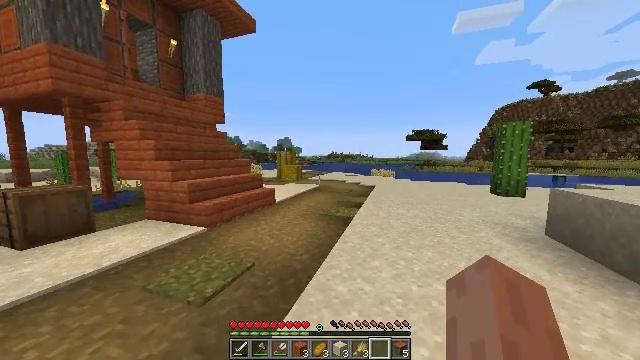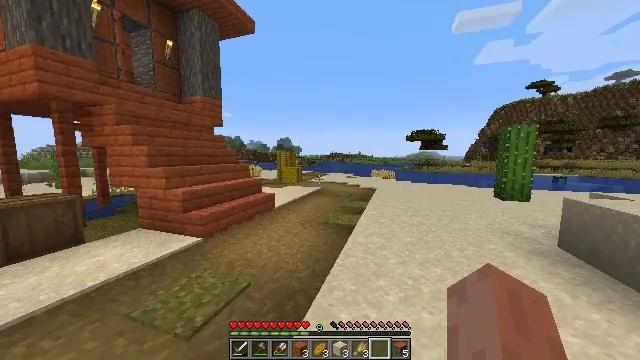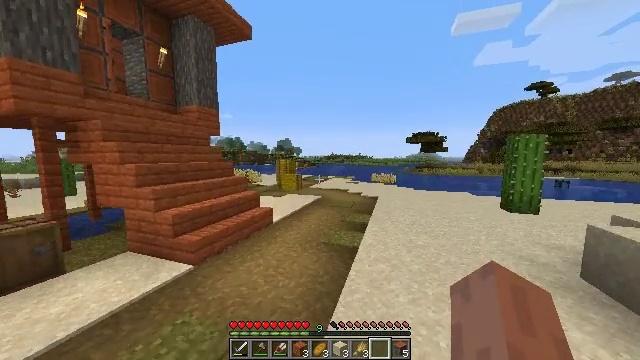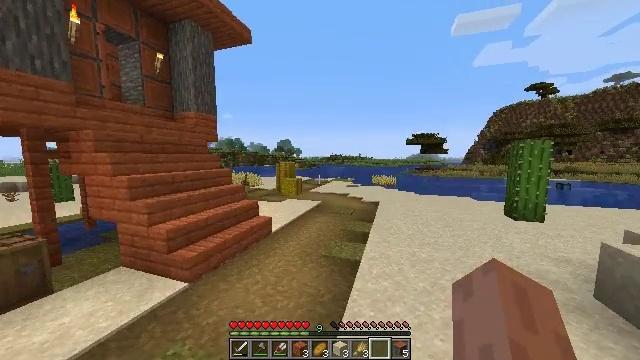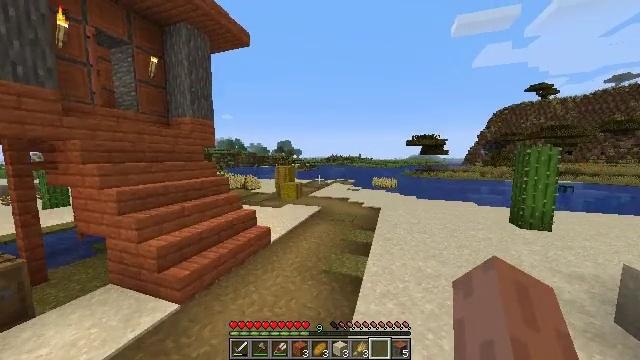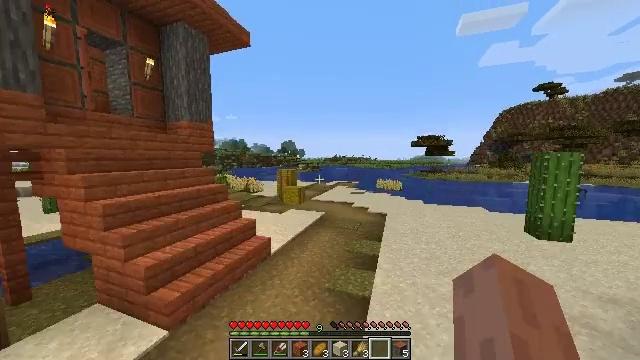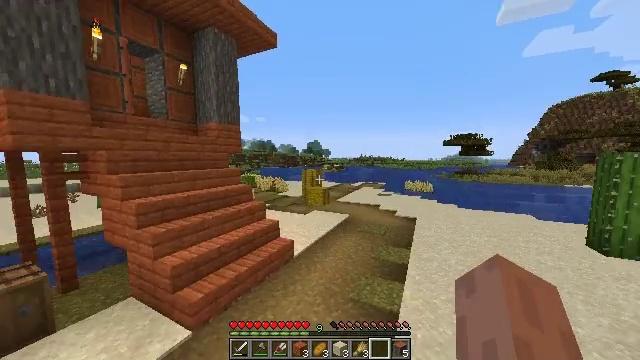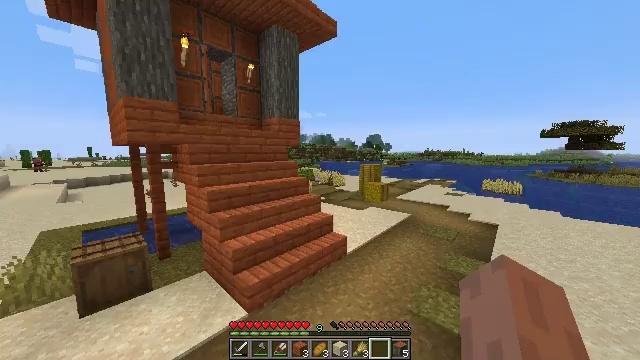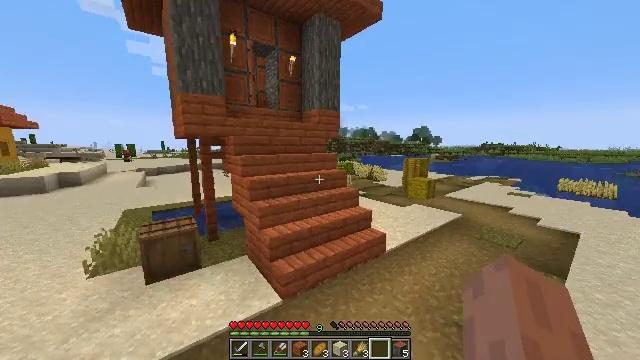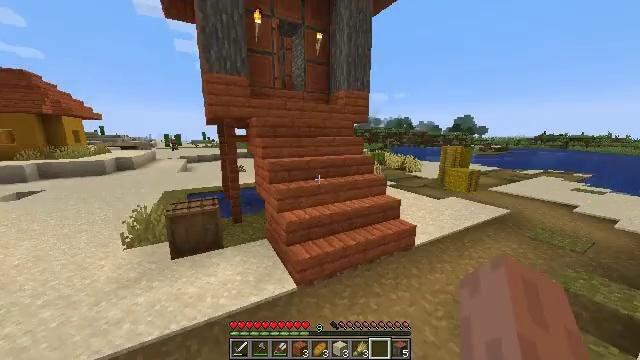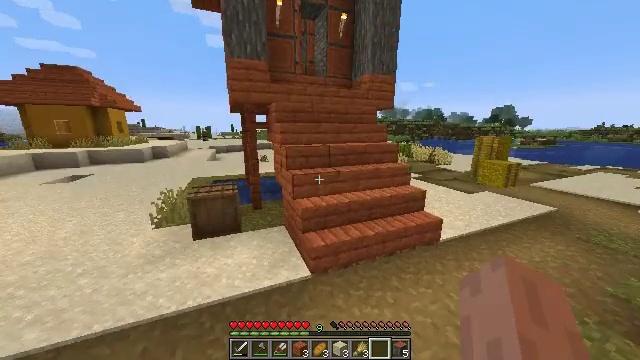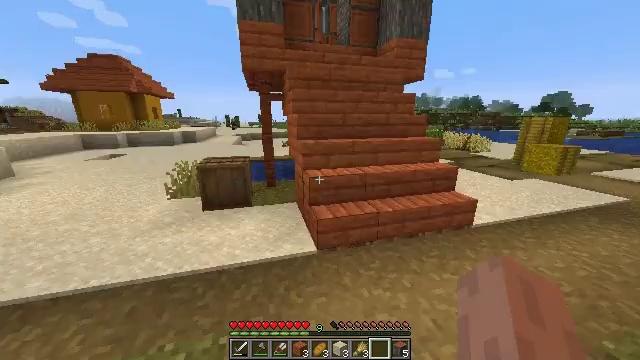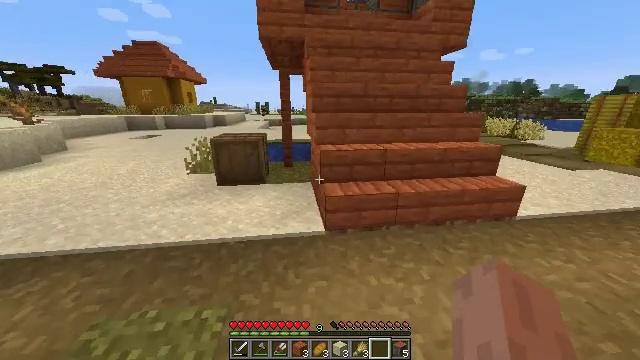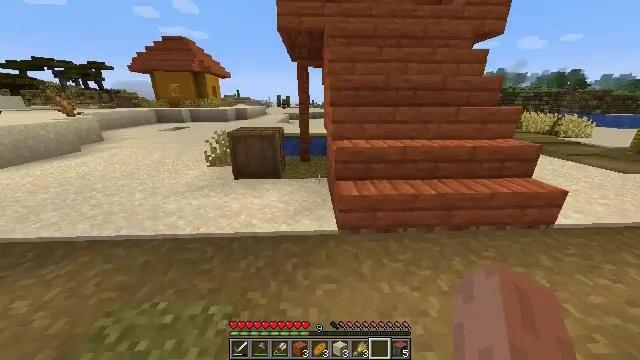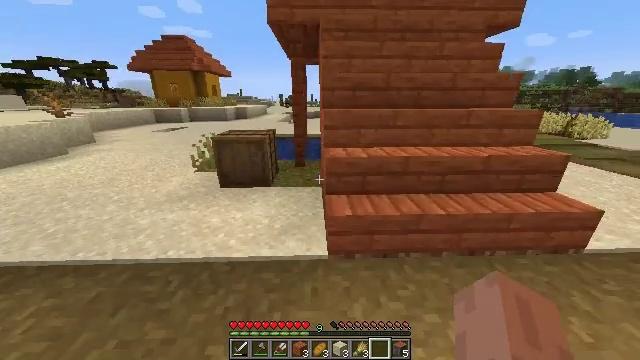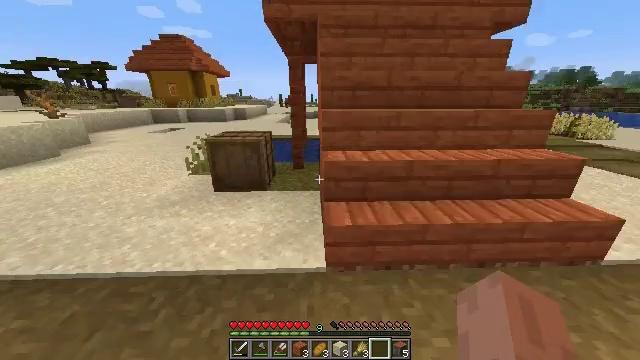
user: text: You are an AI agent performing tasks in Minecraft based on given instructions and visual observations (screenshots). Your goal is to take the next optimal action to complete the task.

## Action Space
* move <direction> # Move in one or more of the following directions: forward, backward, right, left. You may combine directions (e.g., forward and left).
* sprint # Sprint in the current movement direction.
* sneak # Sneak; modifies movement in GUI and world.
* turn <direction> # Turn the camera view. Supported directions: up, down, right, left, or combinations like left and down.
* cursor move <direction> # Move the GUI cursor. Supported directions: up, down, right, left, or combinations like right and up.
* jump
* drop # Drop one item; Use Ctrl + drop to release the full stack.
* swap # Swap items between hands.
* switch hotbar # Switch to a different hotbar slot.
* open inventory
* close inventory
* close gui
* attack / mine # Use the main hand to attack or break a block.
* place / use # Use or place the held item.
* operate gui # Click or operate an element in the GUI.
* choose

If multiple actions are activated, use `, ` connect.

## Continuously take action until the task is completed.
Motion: motion action
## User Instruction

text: Mine the barrel to retrieve its items.
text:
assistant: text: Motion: move forward, sprint, jump
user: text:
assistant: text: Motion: move forward, sprint, jump
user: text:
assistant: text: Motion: move forward, sprint, jump
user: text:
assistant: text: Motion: move forward, sprint, jump
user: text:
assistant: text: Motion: move forward, sprint, jump
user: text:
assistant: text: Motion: move forward, sprint, turn left, jump
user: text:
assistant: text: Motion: move forward, sprint, turn left and down
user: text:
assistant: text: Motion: move forward, sprint, turn left and down
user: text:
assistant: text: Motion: move forward, sprint, turn left and down
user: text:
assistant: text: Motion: move forward, sprint, turn left and down
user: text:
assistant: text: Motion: move forward, sprint, turn left and down
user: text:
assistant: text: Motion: move forward, sprint, turn left and down
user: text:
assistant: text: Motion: move forward, sprint, turn left and down
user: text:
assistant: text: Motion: move forward, sprint
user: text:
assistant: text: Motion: move forward, sprint
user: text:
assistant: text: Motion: move forward, sprint
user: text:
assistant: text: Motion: move forward, sprint, turn left
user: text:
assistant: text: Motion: move forward, sprint, turn left
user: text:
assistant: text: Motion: move forward, sprint, turn left
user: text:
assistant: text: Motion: move forward, sprint, turn left
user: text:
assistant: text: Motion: move forward, sprint, turn left
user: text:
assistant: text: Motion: move forward, sprint, turn left
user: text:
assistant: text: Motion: move forward, sprint
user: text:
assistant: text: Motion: move forward, sprint
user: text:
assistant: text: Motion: move forward, sprint, turn left and down
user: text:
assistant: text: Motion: move forward, sprint, turn left and down
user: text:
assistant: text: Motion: move forward, sprint, turn left and down
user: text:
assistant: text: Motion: move forward, sprint, turn down
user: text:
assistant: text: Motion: sprint, turn down
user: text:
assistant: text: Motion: turn left and down